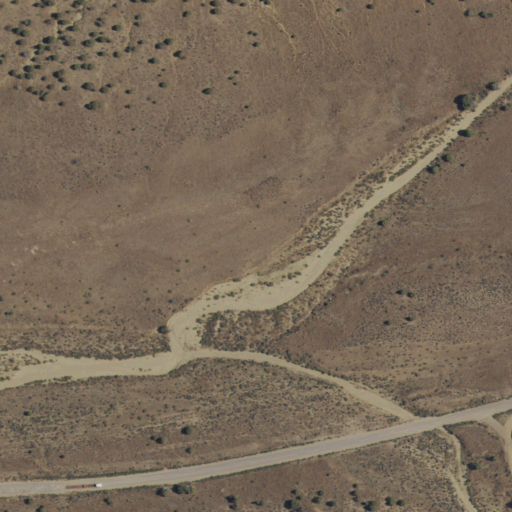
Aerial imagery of valley in New Mexico named Mud Canyon containing only shrub